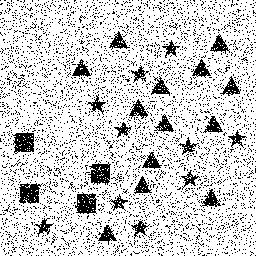
Squares: 4
Triangles: 13
Stars: 10
Total shapes: 27